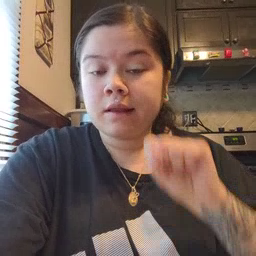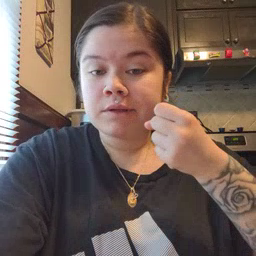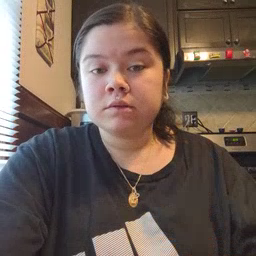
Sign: carrot